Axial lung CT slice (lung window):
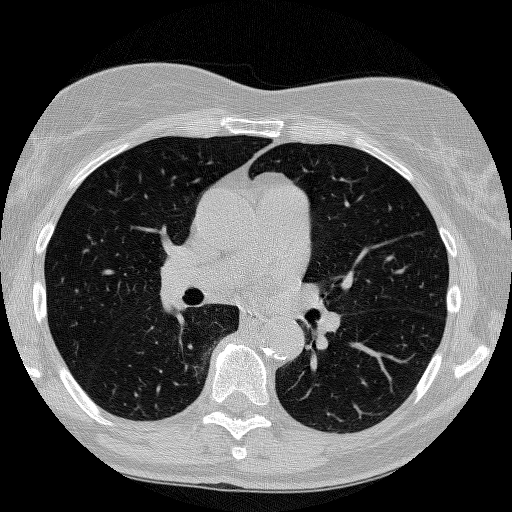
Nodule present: no